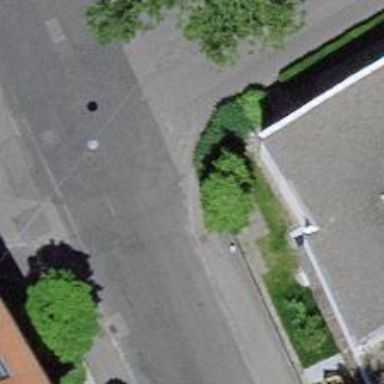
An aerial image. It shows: Kerb serving as barrier.